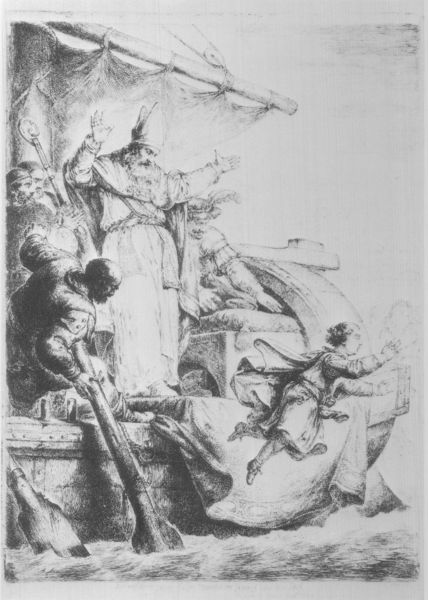
Titel: Der junge Kaiser Heinrich IV. versucht durch einen Sprung aus dem Schiffe der Gewalt des Erzbischofs von Köln zu entkommen
Künstler: Bernhard Rode
Standort: Kiel
Institution: Kunsthalle zu Kiel der Christian-Albrechts-Universität
Schlagwörter: dunkel, himmel, mann, meer, schatten, umhang, wasser, weiß, menschen, see, geste, grau, haar, hell, holz, hut, kleid, köpfe, licht, männer, schwarz, skizze, zeichnung, tuch, rock, teppich, bart, mütze, arme, bibel, falten, gesicht, stehen, vorhang, horizont, wind, gewässer, kirche, geistlicher, gewand, haare, mantel, kind, boot, fliegen, paddel, ruder, engel, sprung, schiff, segel, welle, wellen, schuhe, stab, mast, segelschiff, grafik, graphik, bug, flut, not, planken, reling, sturm, tau, bischof, kissen, papst, ruderer, fallen, taue, flucht, moses, religion, flaschenzug, flug, schweben, linear, druck, lithographie, druckgrafik, schwarz weiß, radierung, stich, bleistift, schuh, ritter, beugen, floss, reise, sturz, priester, segen, segnen, segnung, erzbischof, heiliger, kreuzzug, mitra, macht, dürer, segeltuch, inneraum, kupferstich, petrus, fackel, christentum, sklaven, rettung, stürzen, ornat, heck, voile, rohde, biebel, noah, wunder, bischofsstab, koenig, ruderblatt, nikolaus, padel, schaumkrone, krümme, bischofsmütze, schwarzs, navire, barque, noir et blanc, vent, alba, pallium, einbaum, pabst, bestrafung, bateau, scène, pape, eveaue, eveque, myra, drugraphik, hl. nikolaus, seefart, rame, bernhard rohde, histoire germanique, gesgnet, #köpfe, saut, allmächtig, père, patriarche, bôme